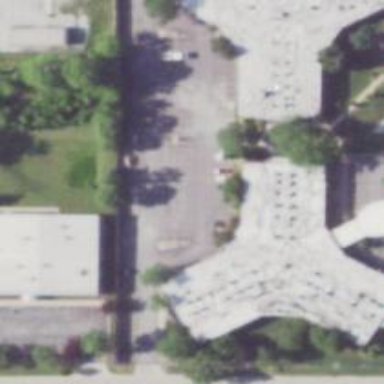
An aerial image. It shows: Office building that houses clinic providing healthcare services.